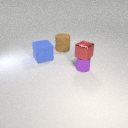
large blue rubber cube behind small purple metal cylinder